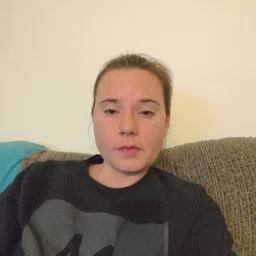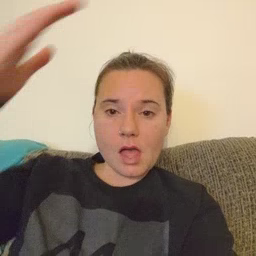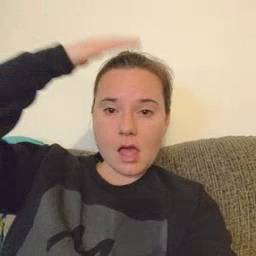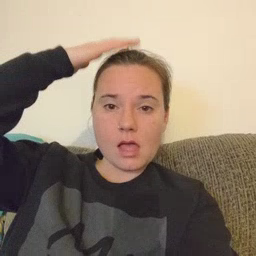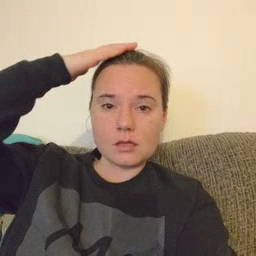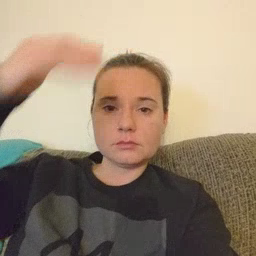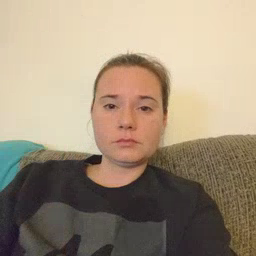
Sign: hat